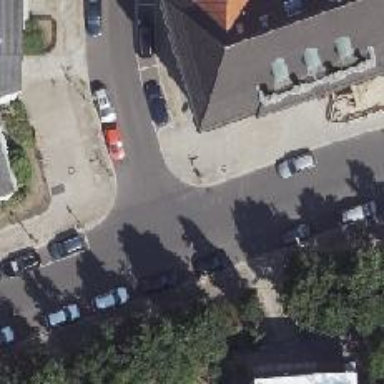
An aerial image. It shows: Residential road with asphalt surface. The road has separate sidewalk and parking lane on the right.